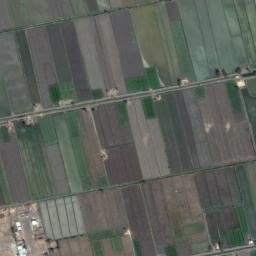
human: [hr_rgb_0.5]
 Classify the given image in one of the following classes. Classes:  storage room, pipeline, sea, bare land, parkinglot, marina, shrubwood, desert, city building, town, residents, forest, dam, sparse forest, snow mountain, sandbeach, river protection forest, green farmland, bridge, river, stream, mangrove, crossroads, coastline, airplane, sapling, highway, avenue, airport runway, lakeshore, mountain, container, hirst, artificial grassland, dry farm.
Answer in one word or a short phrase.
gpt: green farmland